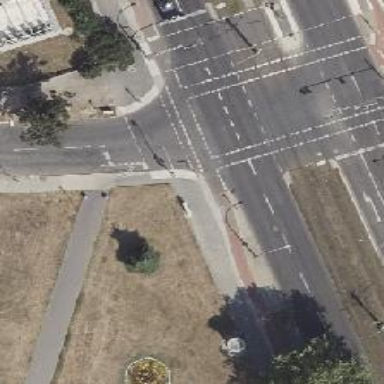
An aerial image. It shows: Footway crossing equipped with traffic signals.